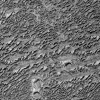
Atmospheric dust classification: not_dusty